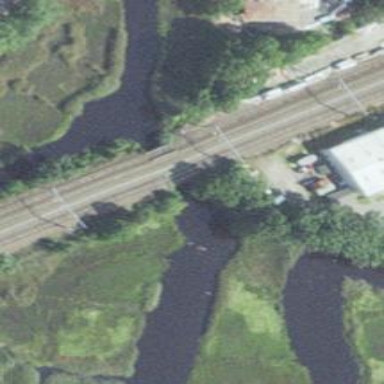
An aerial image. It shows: Railway track with contact line for electrification.